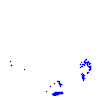
Particle: proton